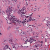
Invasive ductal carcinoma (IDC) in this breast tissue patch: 1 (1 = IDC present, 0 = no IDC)